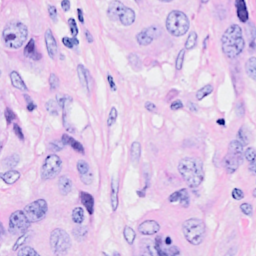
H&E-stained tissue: Breast